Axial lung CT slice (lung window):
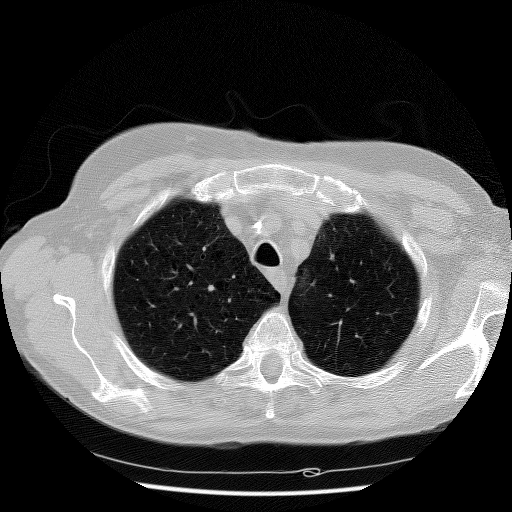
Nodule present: no